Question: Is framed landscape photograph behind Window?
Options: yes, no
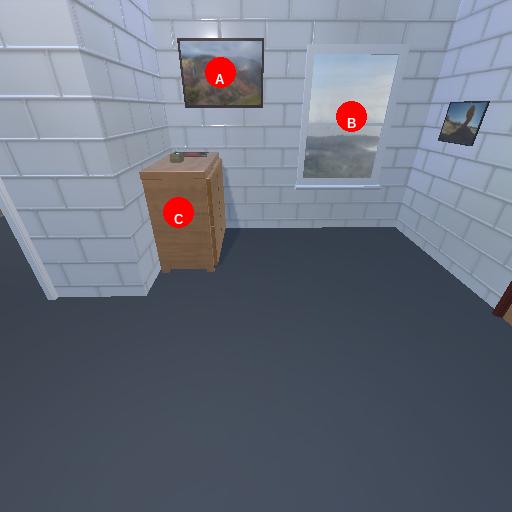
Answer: yes